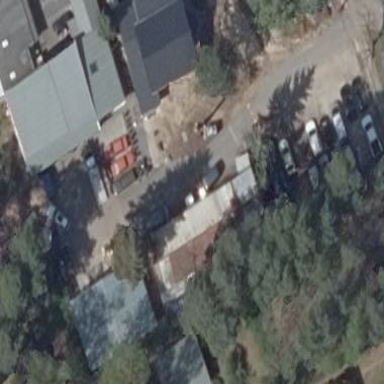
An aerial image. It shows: Commercial area with car repair shop that also offers vehicle inspection services.